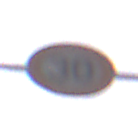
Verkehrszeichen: Geschwindigkeit30
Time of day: MorningAfternoon
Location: Outdoor (Urban)
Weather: Overcast
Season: NotSpecified
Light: Natural